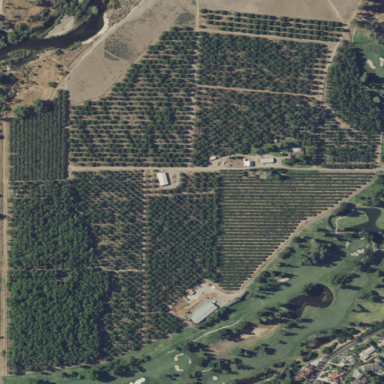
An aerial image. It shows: Orchard.